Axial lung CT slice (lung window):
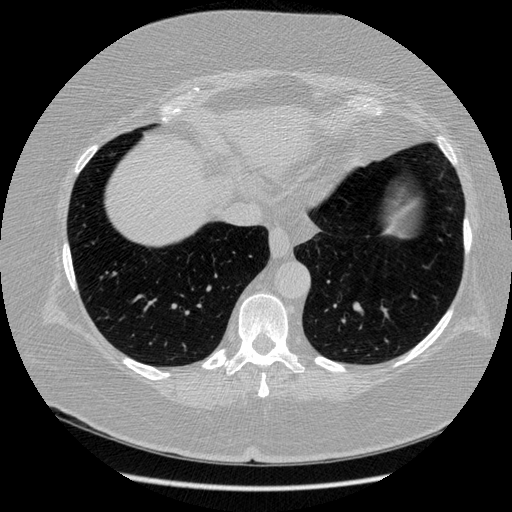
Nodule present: no